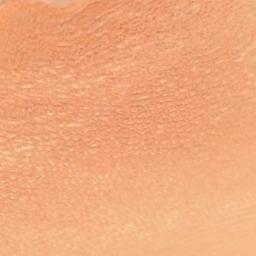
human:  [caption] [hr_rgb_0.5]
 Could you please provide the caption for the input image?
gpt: There is a small jungle in this desert .

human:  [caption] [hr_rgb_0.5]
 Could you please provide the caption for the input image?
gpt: The desert has orange sand and many small dunes .

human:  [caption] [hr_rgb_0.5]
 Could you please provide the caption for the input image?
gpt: This is a yellow desert with dense wavy stripes .

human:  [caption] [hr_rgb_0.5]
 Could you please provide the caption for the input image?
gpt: The desert is full of yellow sand .

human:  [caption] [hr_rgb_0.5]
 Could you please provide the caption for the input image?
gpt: An orange desert covered with sand .